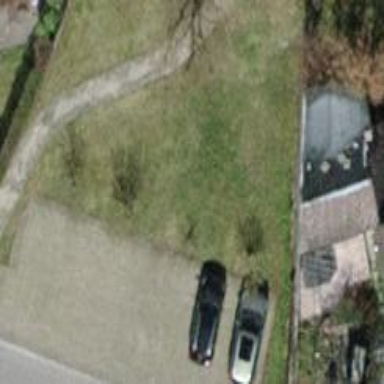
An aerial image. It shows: Paved parking area.